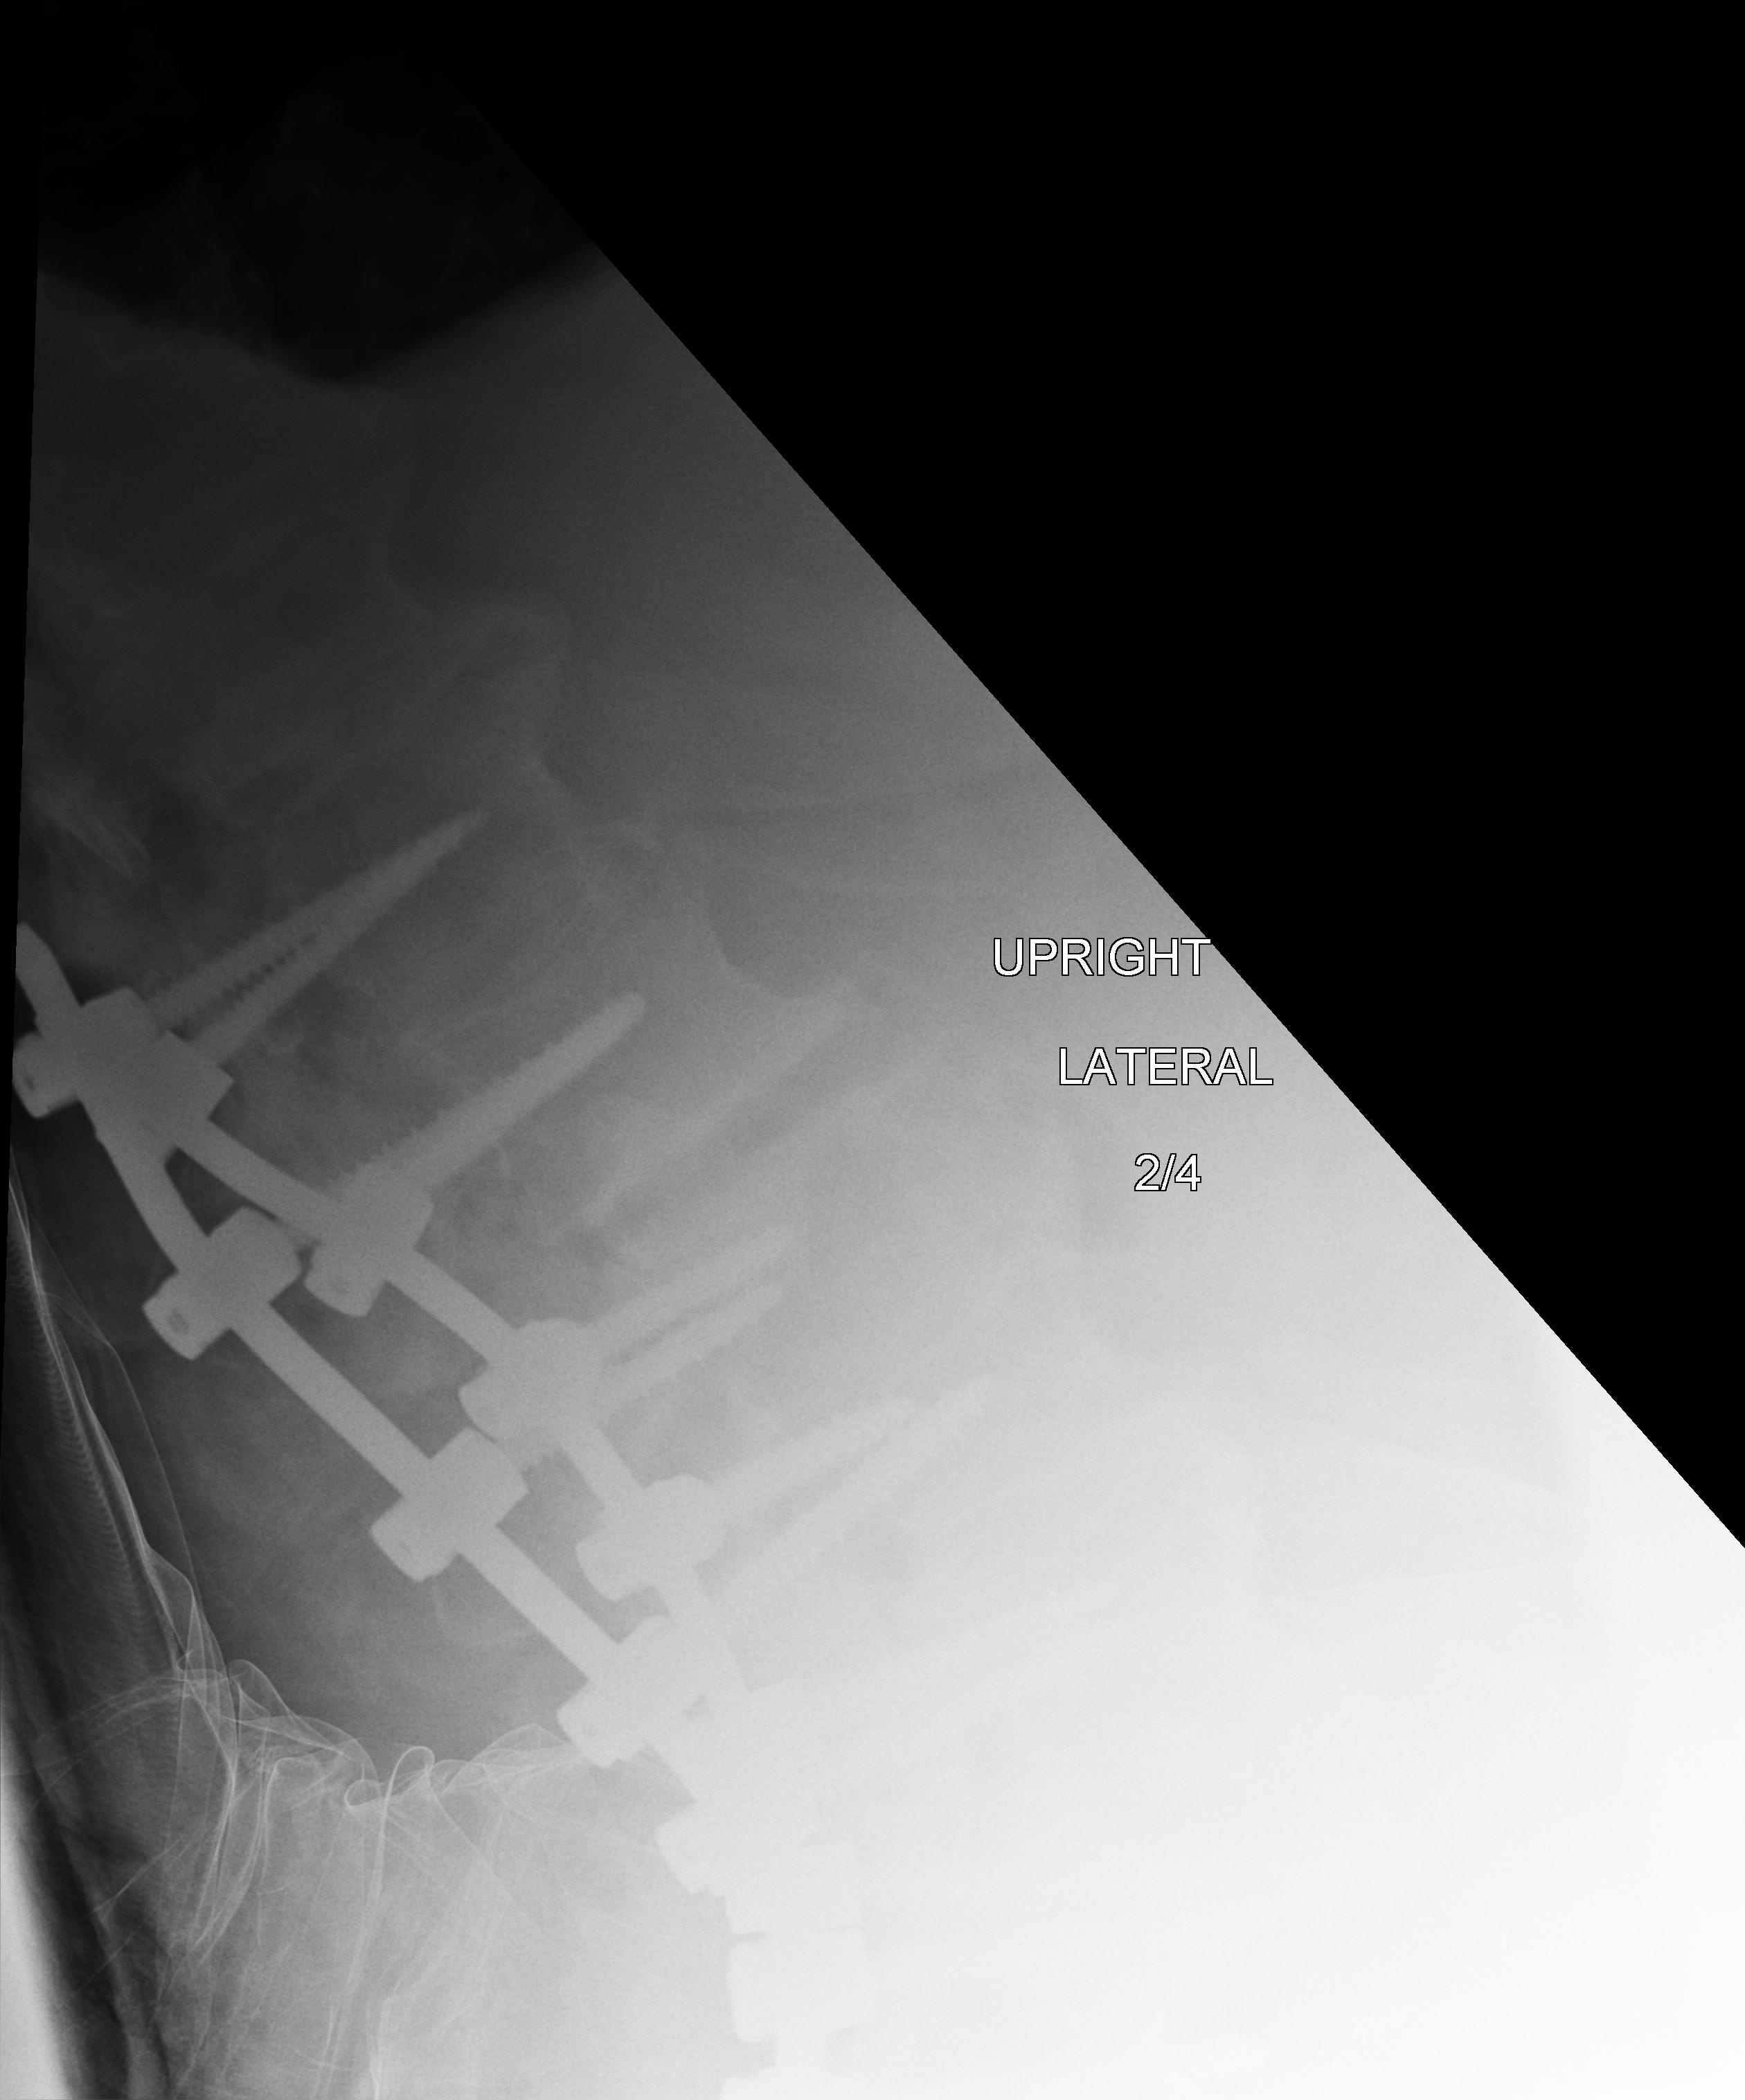
View: LATERAL
Implant manufacturer: medtronic solera